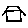
Label: house